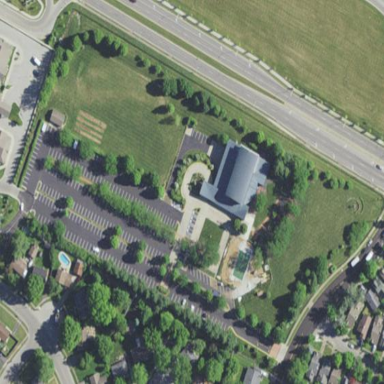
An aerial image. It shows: Place of worship.